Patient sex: F
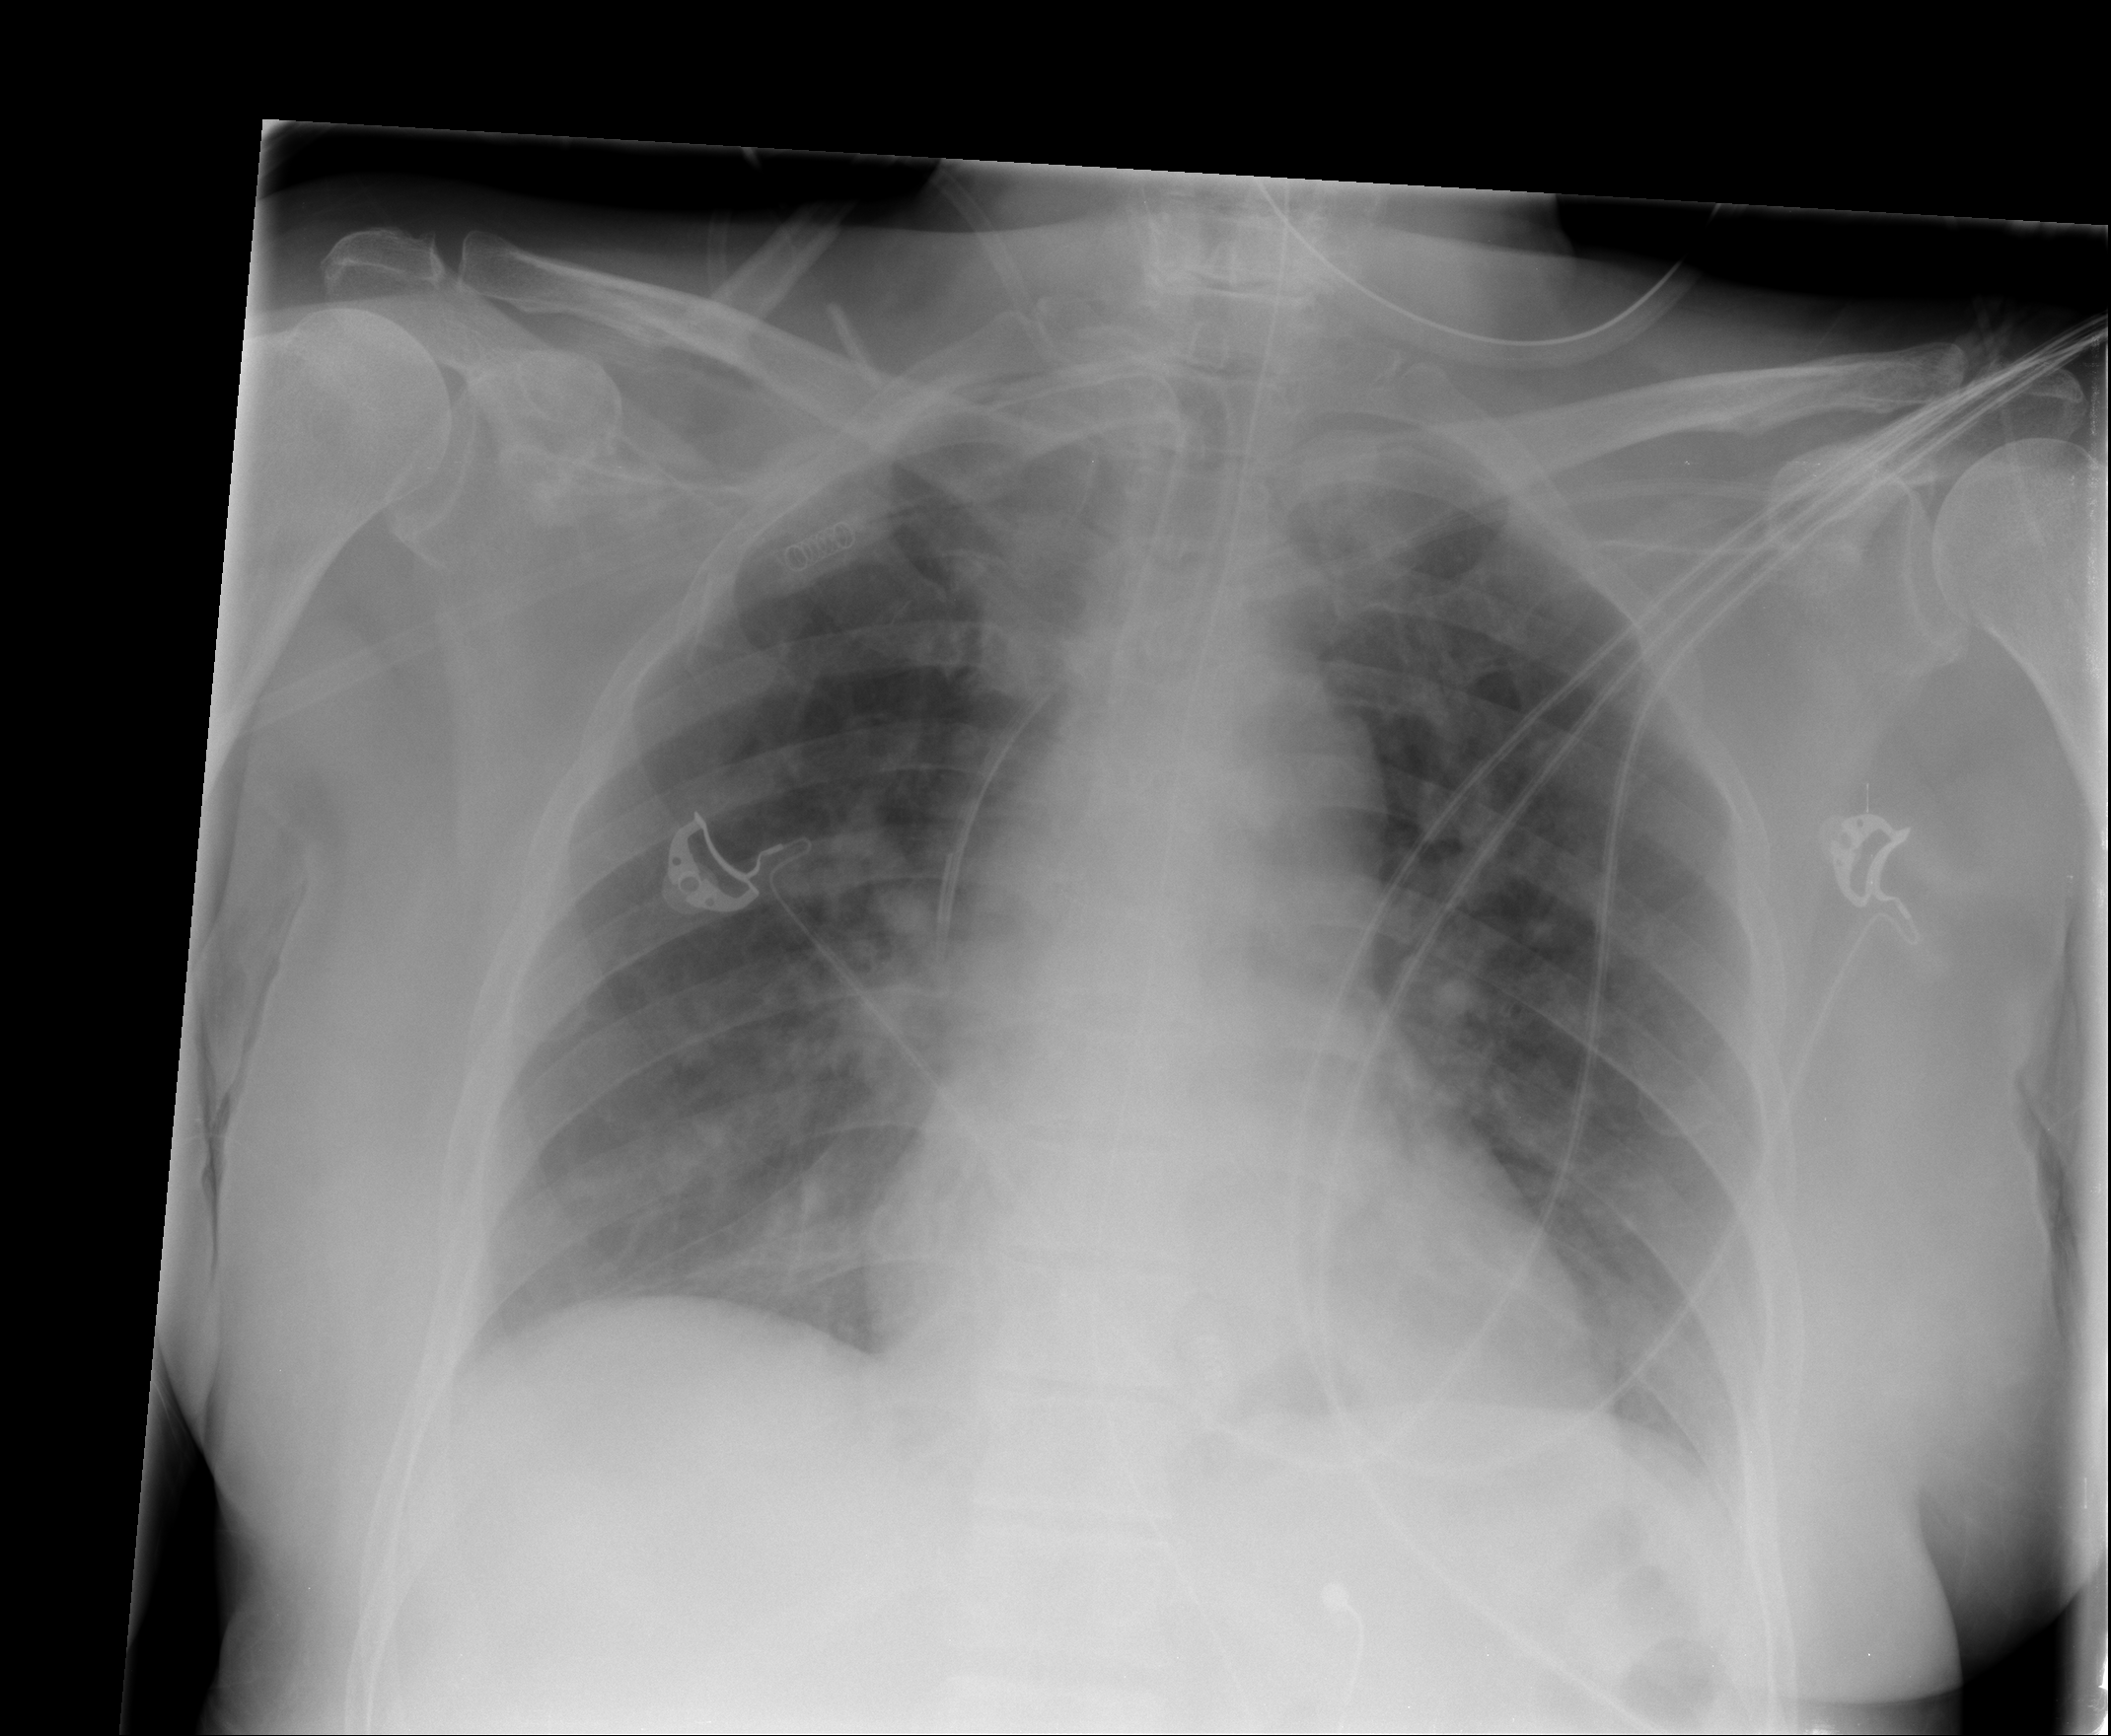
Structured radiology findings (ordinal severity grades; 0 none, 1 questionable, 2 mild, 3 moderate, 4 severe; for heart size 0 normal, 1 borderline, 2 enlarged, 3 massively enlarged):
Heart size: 0
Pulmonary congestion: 2
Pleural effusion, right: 2
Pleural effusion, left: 2
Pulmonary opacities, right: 2
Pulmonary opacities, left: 2
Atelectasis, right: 2
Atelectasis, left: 2